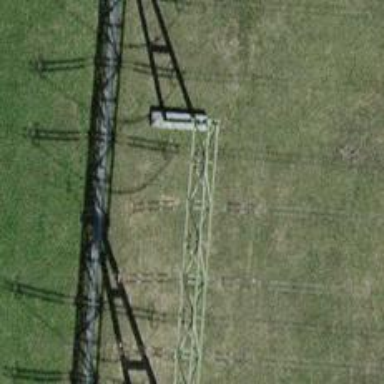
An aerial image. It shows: Power line in the image.